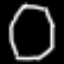
Label: octagon